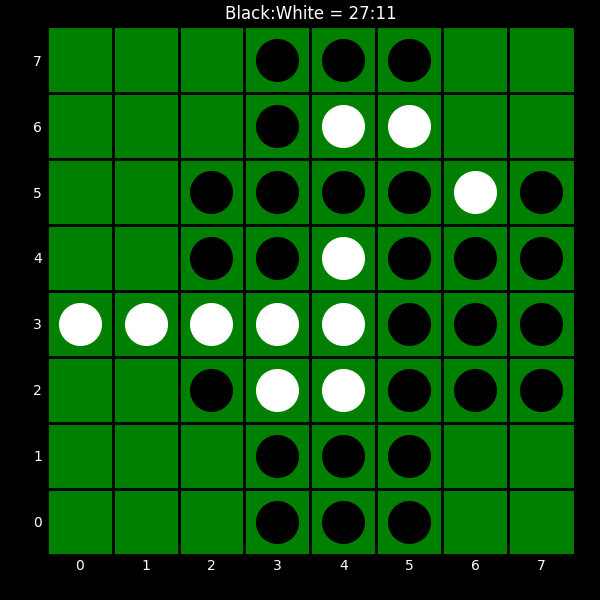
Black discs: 27
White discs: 11